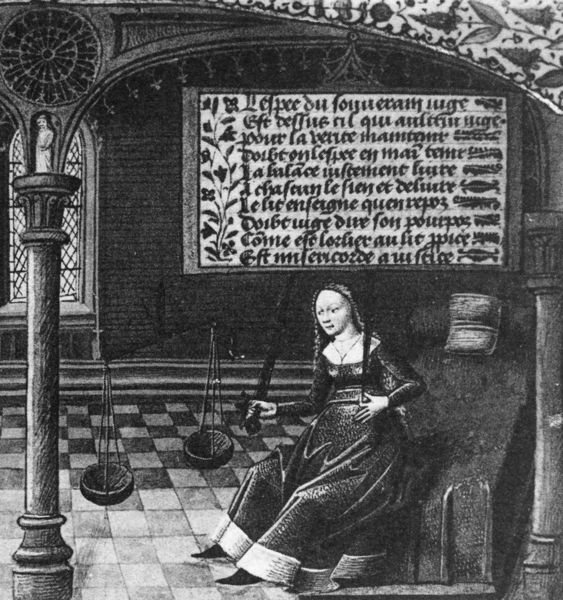
Titel: Justice/Traktat über die vier Kardinalstugenden
Standort: Herkunft: Frankreich (EU - F)
Schlagwörter: blätter, feder, haut, weiß, ausschnitt, fenster, frau, haar, raum, schwarz, säule, zeichnung, rock, schachbrettmuster, wand, gesicht, stein, steine, boden, figur, gotik, schalen, schrift, bogen, schuhe, zöpfe, kissen, bett, fugen, nische, waage, fliesen, illustration, schwert, text, liege, gotisch, rosette, mittelalter, wort, backsteine, justitia, latein, wörter, buchmalerei, apotheke